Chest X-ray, AP view. Patient: 31 years old, sex M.
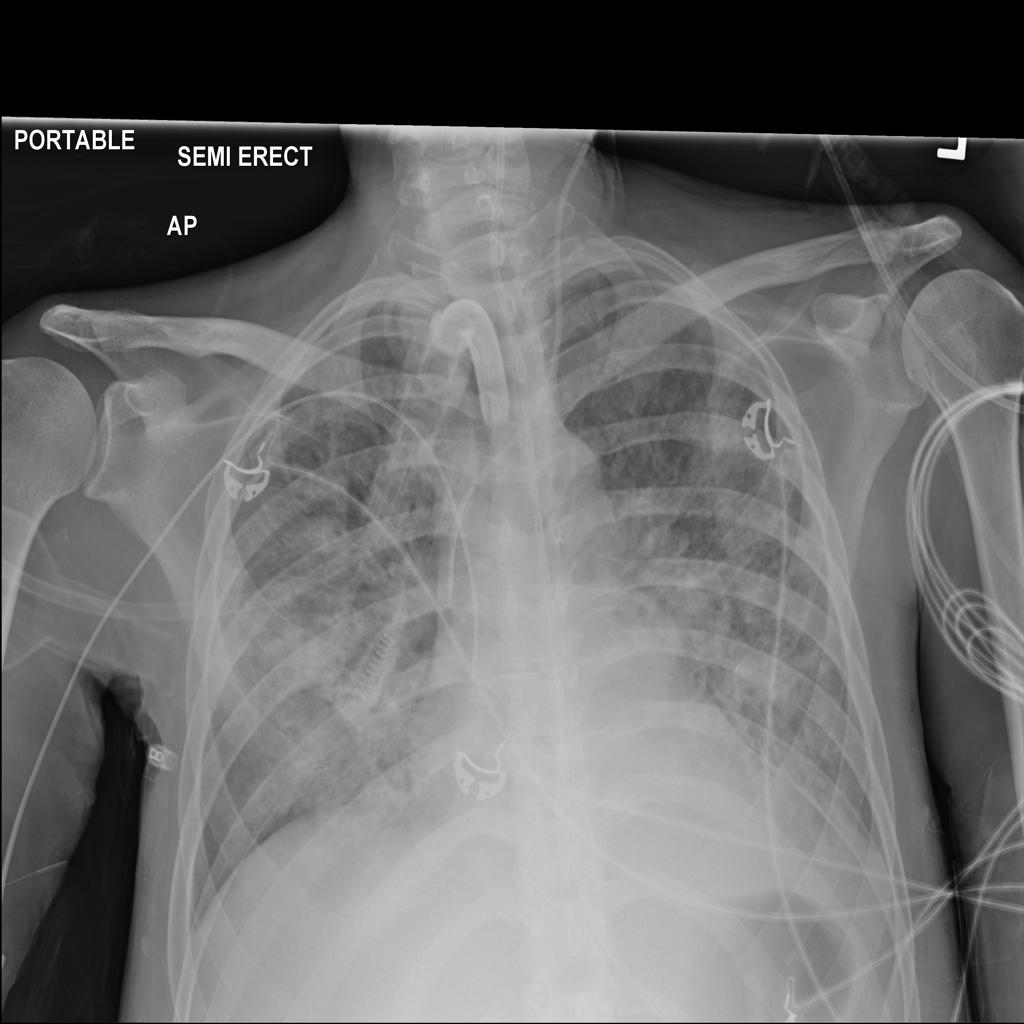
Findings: Effusion, Infiltration